Interaction volume radius: 5 \u00c5
Interaction volume height: 20 \u00c5
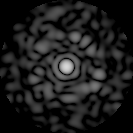
Disorder parameter: 0.827